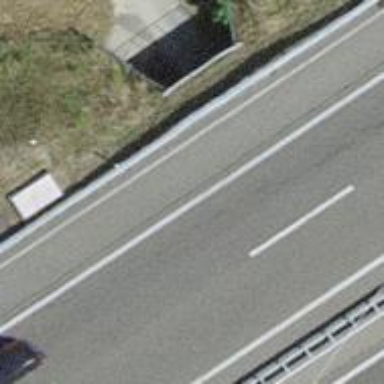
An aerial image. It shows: Tunnel.